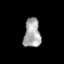
Tissue: prostate
Cell type: T cells
Senescence score: 0.3196
Nuclear area (px): 481
Mean DAPI intensity: 165.218